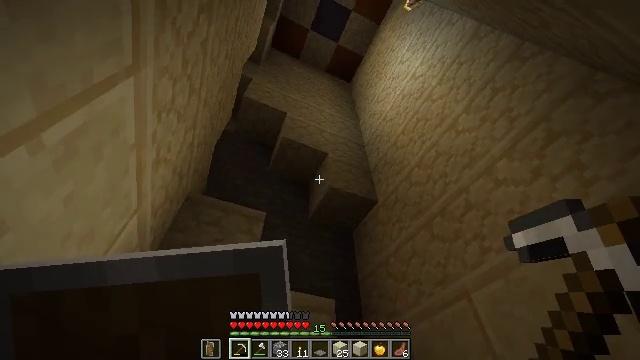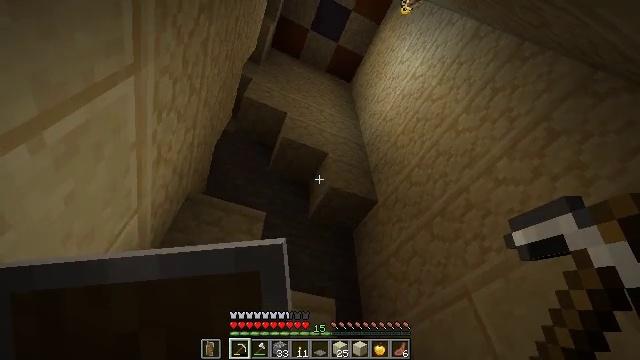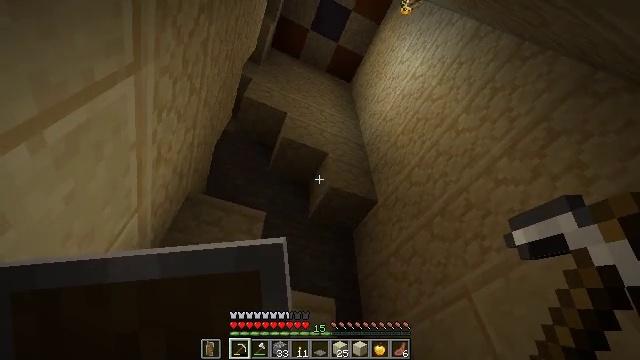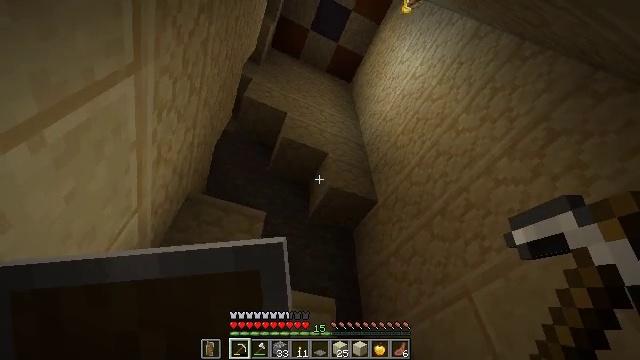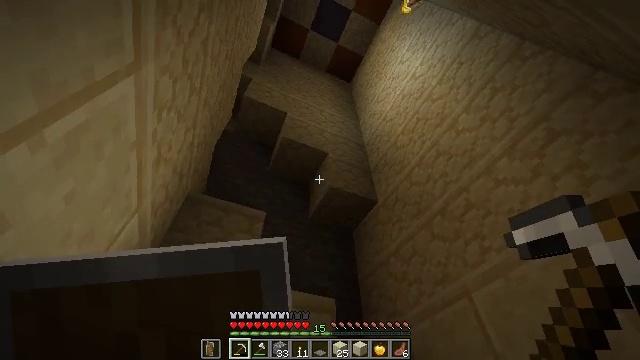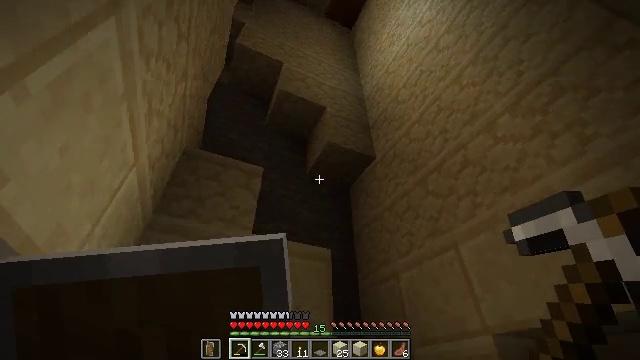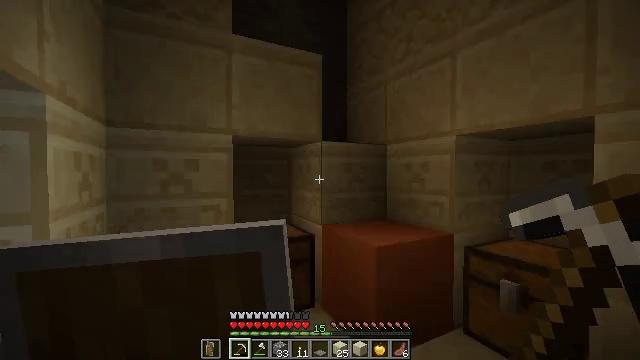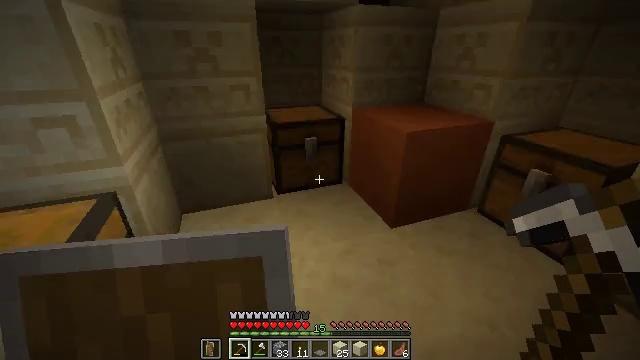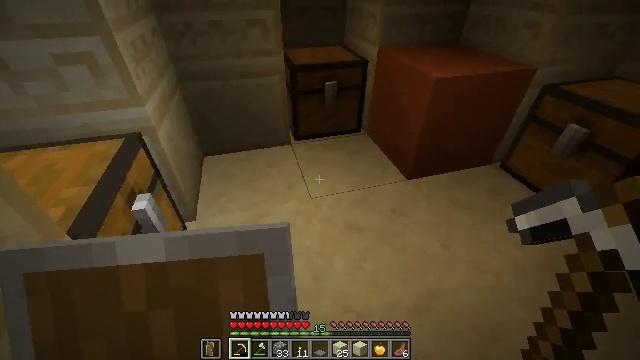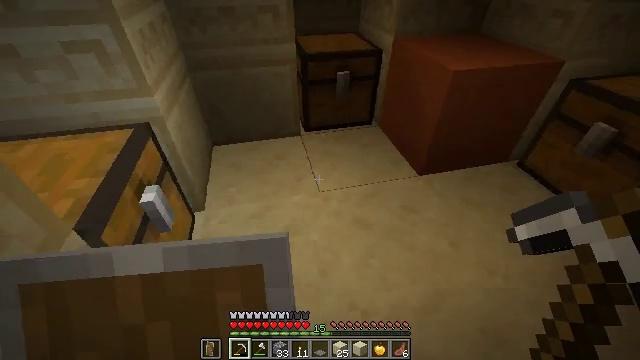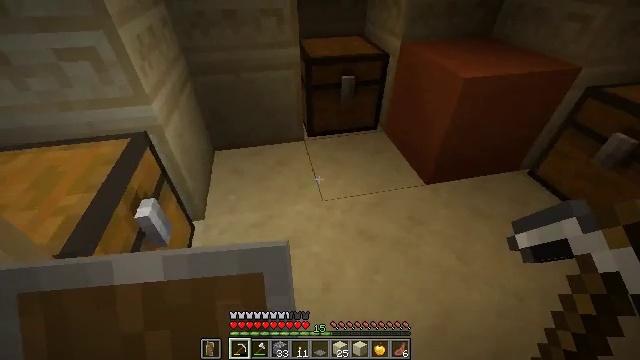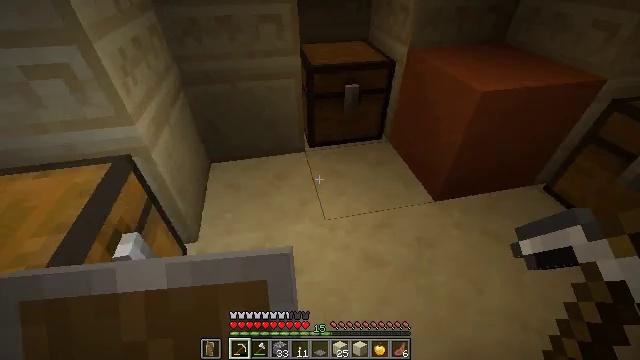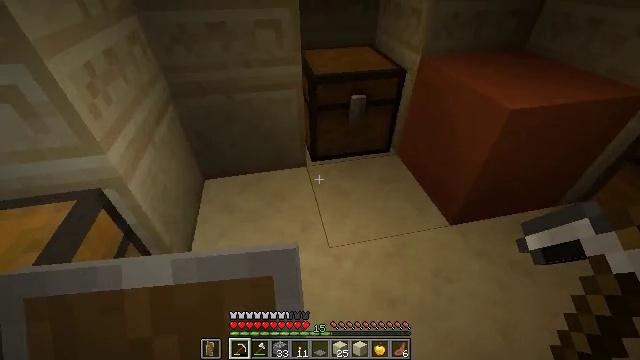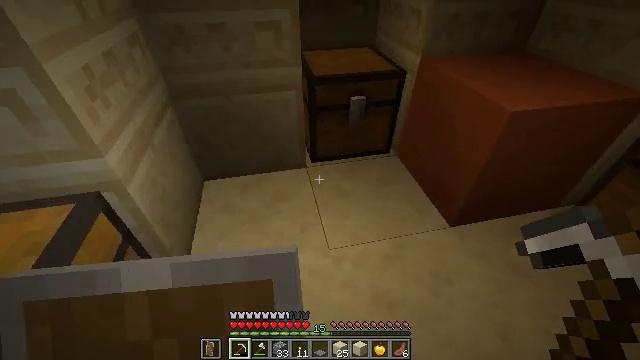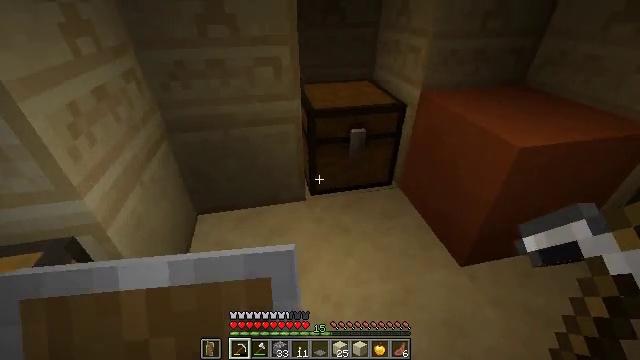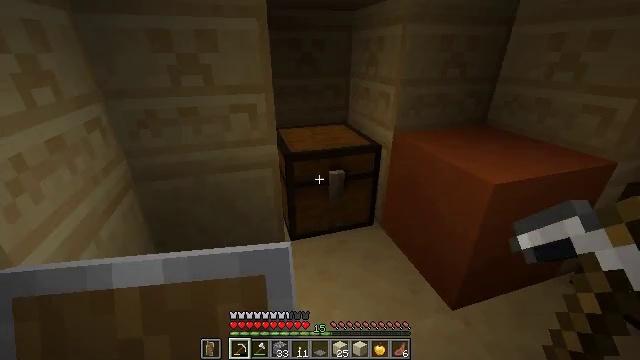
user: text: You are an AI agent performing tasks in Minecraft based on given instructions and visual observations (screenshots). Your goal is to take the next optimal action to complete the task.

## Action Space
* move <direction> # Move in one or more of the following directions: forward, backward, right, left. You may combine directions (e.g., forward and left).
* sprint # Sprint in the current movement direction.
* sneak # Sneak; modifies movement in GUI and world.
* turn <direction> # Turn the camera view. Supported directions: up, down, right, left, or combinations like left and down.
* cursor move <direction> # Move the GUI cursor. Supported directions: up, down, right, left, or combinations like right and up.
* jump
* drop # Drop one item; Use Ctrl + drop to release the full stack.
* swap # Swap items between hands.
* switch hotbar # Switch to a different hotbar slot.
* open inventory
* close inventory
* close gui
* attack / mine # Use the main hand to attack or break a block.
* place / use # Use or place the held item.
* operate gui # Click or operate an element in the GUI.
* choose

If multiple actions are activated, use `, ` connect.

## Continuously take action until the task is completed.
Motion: motion action
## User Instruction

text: Dig up some cut sandstone blocks.
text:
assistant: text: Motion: no_op
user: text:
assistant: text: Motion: no_op
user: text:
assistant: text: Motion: no_op
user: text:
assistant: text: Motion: no_op
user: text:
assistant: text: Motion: turn down
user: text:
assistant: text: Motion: turn right and down
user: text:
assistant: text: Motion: turn left and down
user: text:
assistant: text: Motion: turn left and down
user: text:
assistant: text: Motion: move forward, turn left and down
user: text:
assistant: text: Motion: move forward
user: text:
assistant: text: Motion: move forward
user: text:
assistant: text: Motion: move forward
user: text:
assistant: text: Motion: no_op
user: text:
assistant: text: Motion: turn up
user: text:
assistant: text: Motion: turn right and up
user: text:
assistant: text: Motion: no_op
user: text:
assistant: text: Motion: use / place
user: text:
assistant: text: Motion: use / place
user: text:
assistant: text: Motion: use / place
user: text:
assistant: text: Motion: no_op
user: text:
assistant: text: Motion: no_op
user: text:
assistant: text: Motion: open gui
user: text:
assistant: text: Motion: no_op
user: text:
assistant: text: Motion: no_op
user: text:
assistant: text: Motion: no_op
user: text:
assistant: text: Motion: no_op
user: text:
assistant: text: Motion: no_op
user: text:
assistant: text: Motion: no_op
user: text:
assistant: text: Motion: no_op
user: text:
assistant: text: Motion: no_op